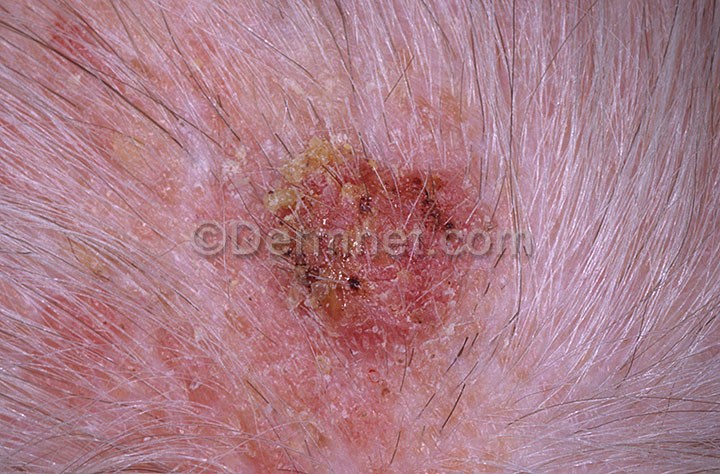
Disease: Seborrheic Keratoses and other Benign Tumors